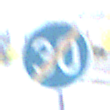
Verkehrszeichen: EndeMindestgeschwindigkeit
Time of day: SunriseSunset
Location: Outdoor (Urban)
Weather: PartlyCloudy
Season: NotSpecified
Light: Natural